Interaction volume radius: 5 \u00c5
Interaction volume height: 25 \u00c5
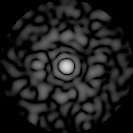
Disorder parameter: 0.8899